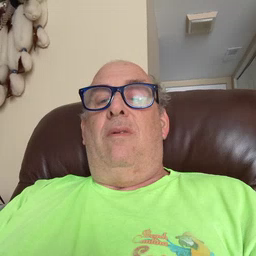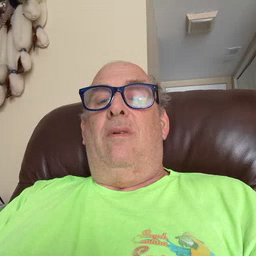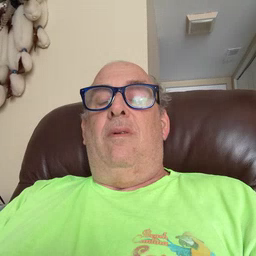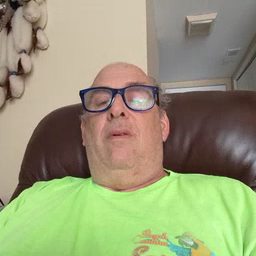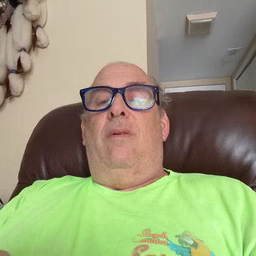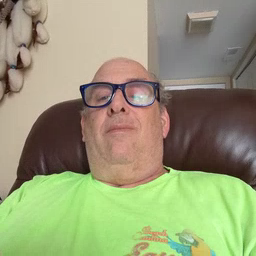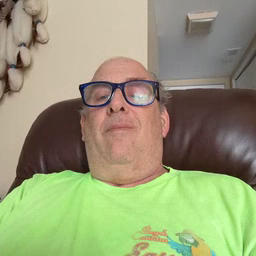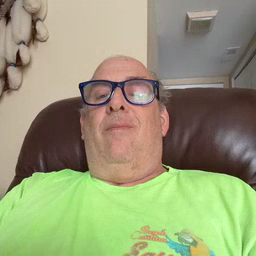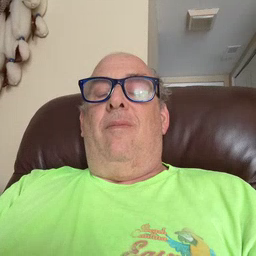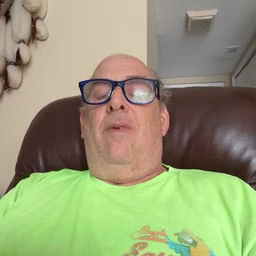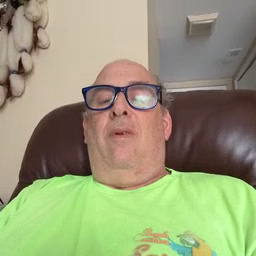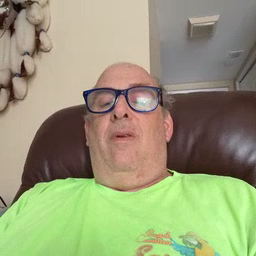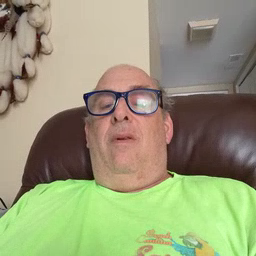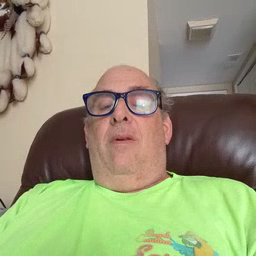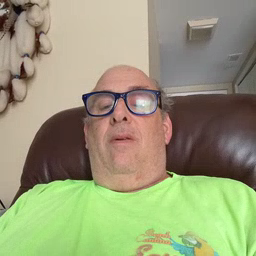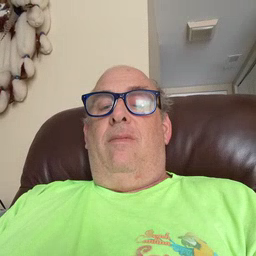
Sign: mitten